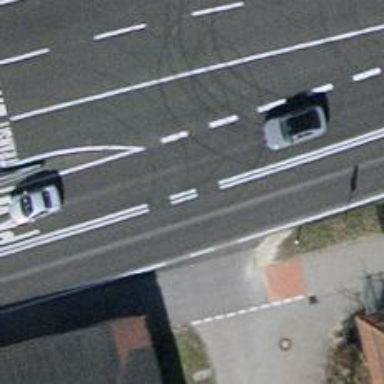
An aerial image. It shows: Primary highway with separate asphalt sidewalk.